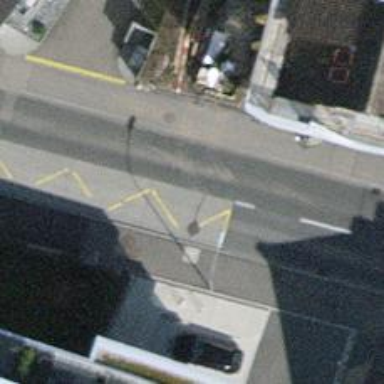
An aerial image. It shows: Bus stop equipped with public transport stop position.